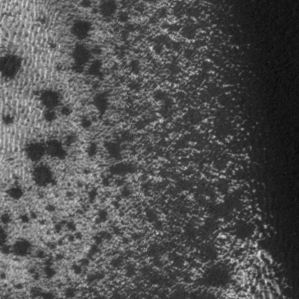
Label: frost